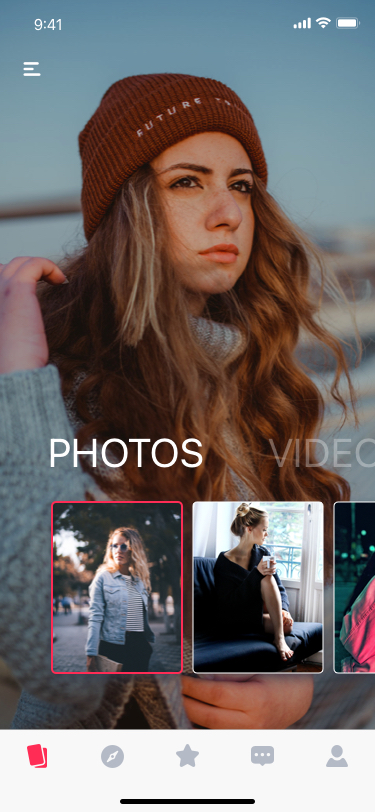
Text in this UI design:
9:41 AM
Photos
Videos